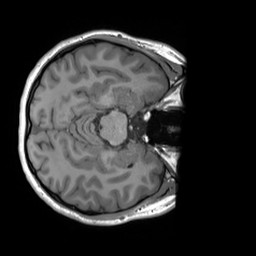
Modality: T1w
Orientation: axial
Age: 26
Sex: female
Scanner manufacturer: siemens
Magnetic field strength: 3 T
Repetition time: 1.8 s
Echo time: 0.00232 s